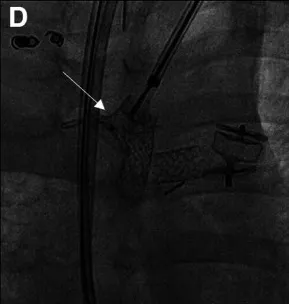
Stenting of the fenestration (formula. 418 7/16 mm). Placement of ADO I. 10/8 mm to close the distal part of the innominate vein.
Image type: radiology (x_ray)